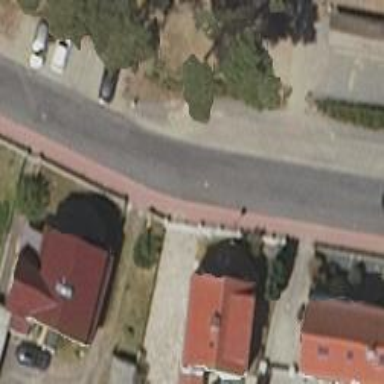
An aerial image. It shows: Driveway.